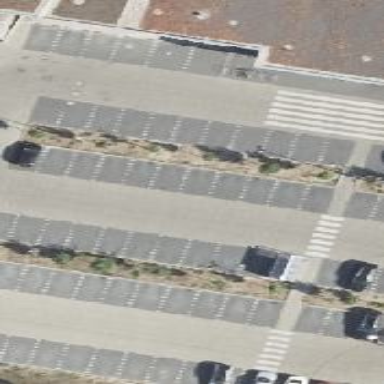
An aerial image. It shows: Parking aisle with asphalt surface adjacent to the road. Parking is available on both sides of the street.